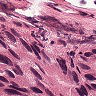
Metastatic tissue present: yes